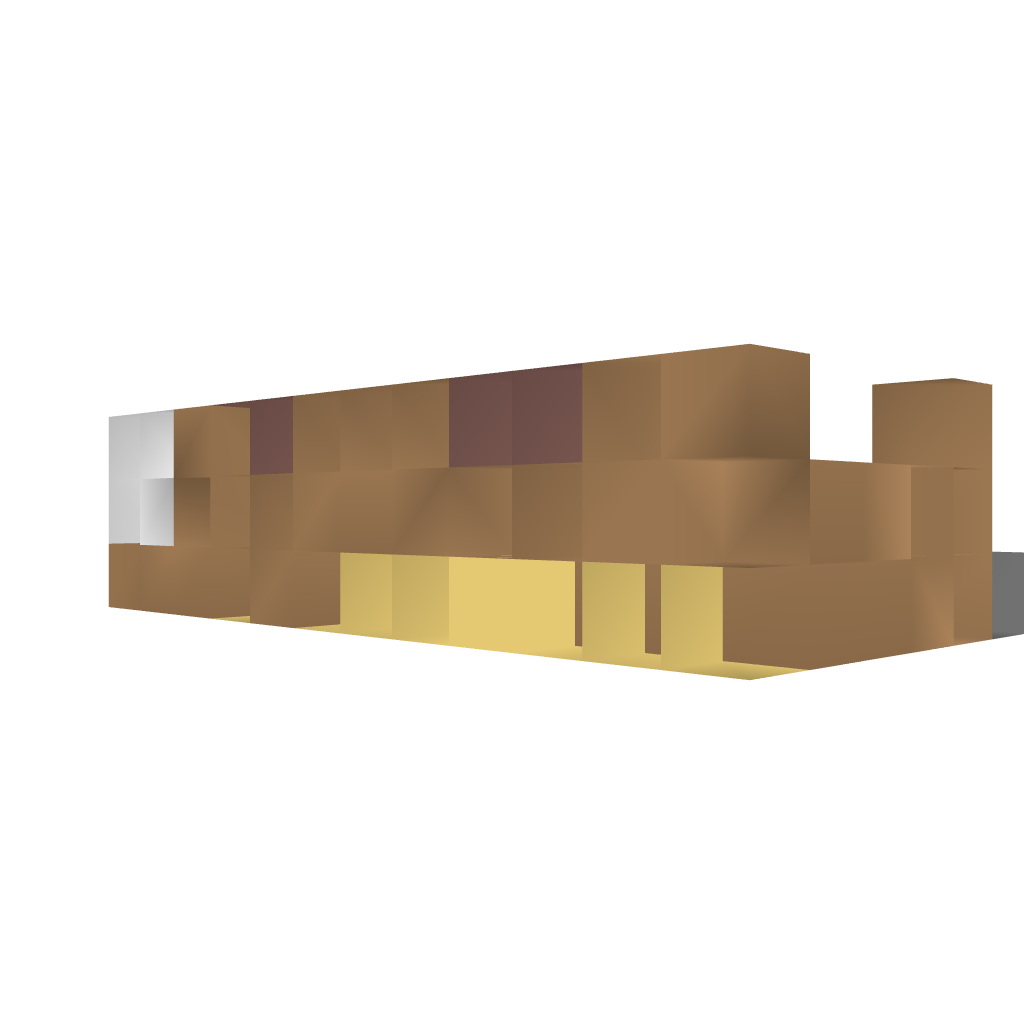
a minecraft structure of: small Western Style Jail bad low quality